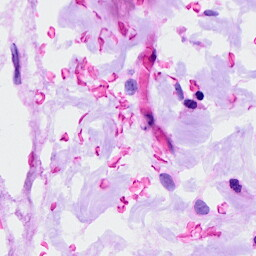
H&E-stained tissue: Ovarian